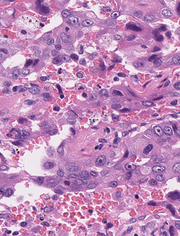
Tumor epithelial tissue: yes
Tumor-associated stroma tissue: yes
Normal tissue: no